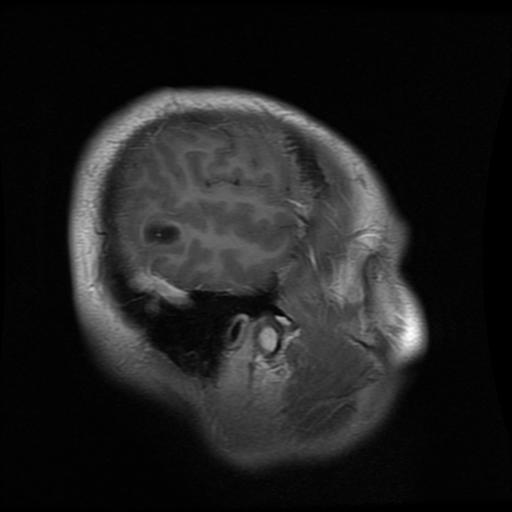
Label: glioma